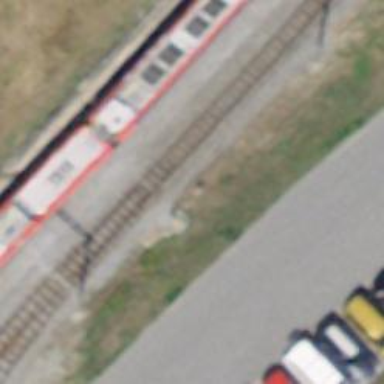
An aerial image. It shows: Railway switch.